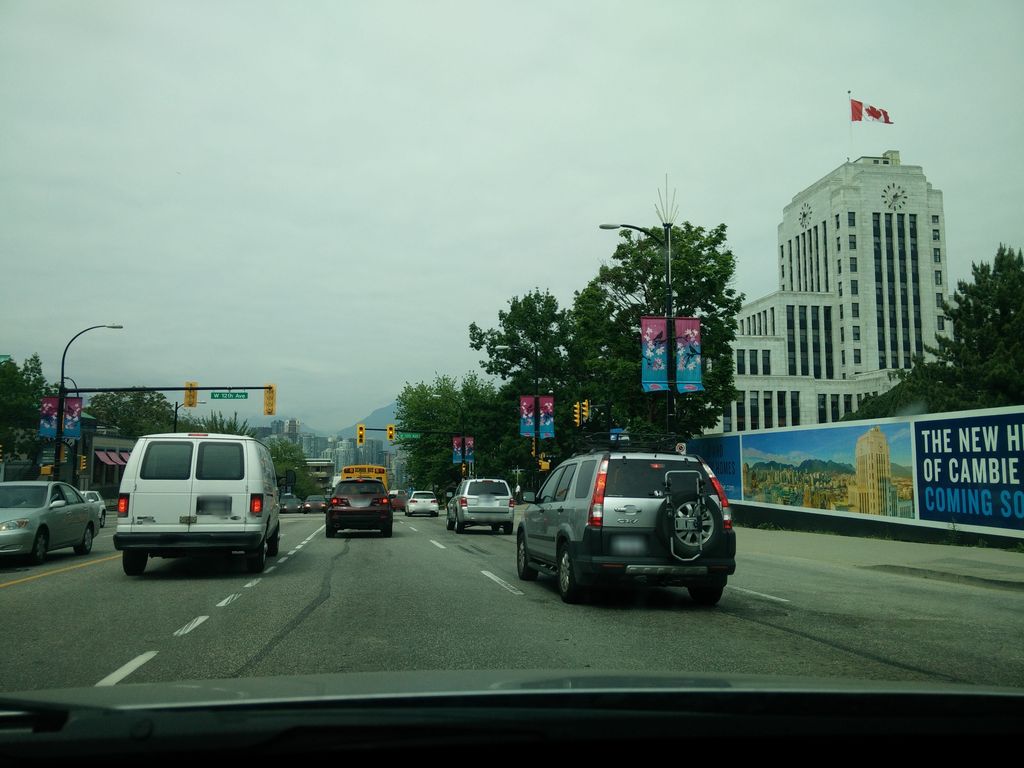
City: vancouver